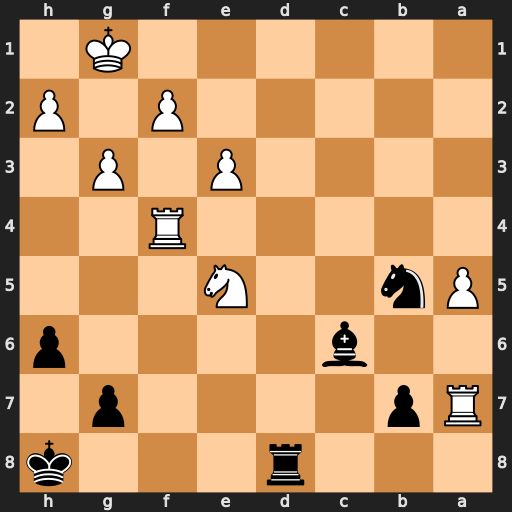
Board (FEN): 3r3k/Rp4p1/2b4p/Pn2N3/5R2/4P1P1/5P1P/6K1
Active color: b
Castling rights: -
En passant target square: -
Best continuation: Rd1#